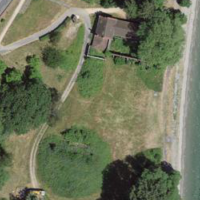
EUNIS habitat code: 53
Species observed at this site:
Corylus avellana